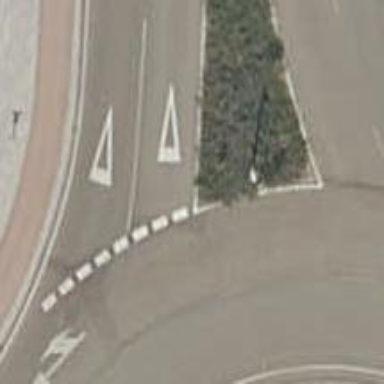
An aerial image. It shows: Road with "give way" sign.